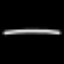
Label: line